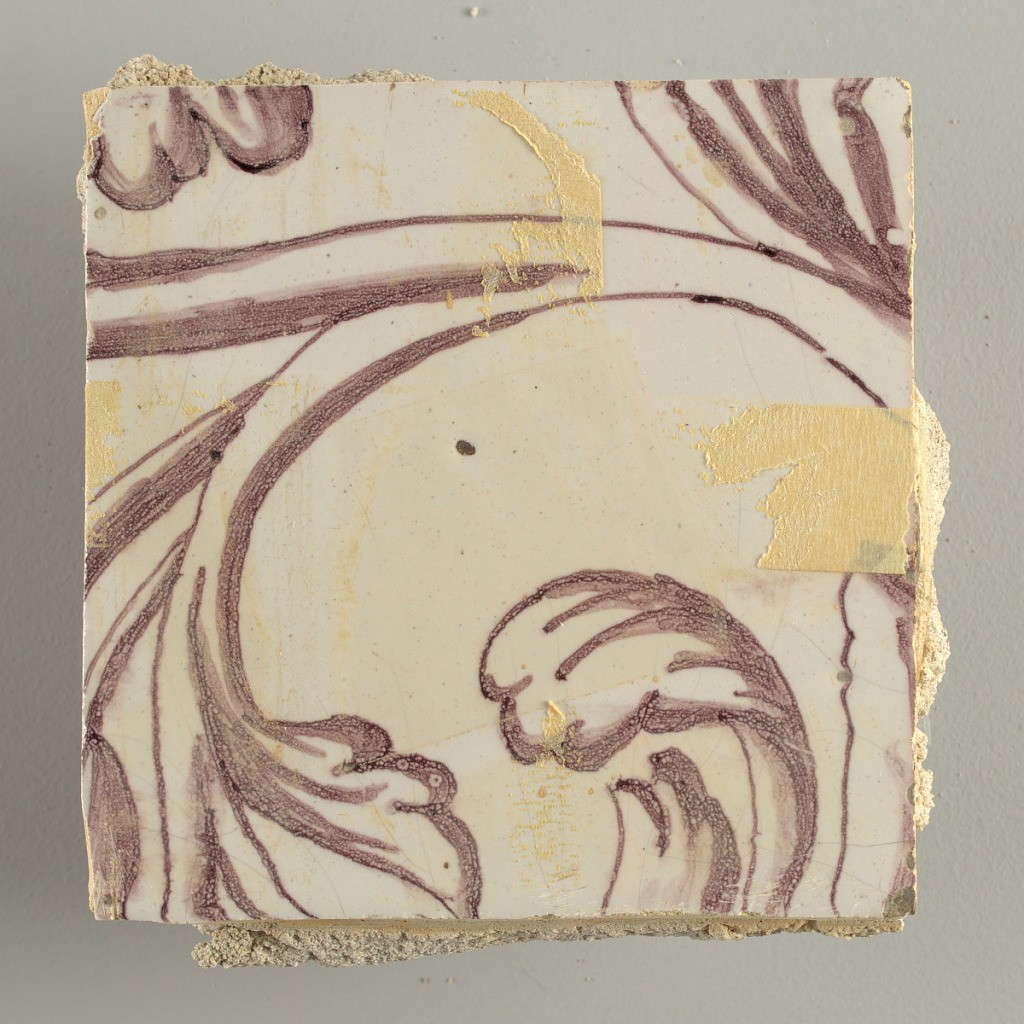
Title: Wall facing
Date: ca. 1725
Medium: tin-glazed earthenware, underglaze
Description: Two vertical rectangles, twenty-three tiles high.  A) Nine tiles wide at top; seven tiles wide at bottom.  B) Ten and one-half tiles wide.

Arabesque design of foliage.  A) with centered figure of Justice under a canopy.  B) with centered urn.